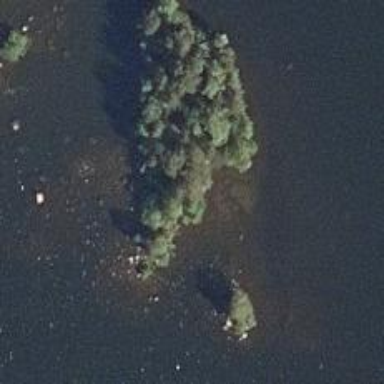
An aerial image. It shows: Islet.